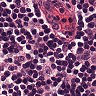
Metastatic tissue present: no